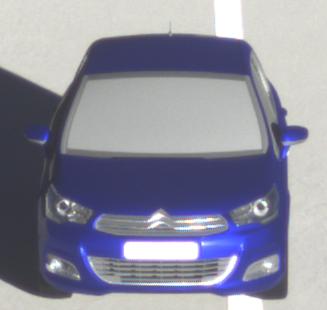
Make: Citroen
Model: C4 VTi 95
Detailed model: C4 (II)
Model produced from: 2012/08
Model produced until: 2013/06
Doors: 5
Color: blue
Road condition: dry road
Daytime: sunrise or sunset
Contrast: high contrast